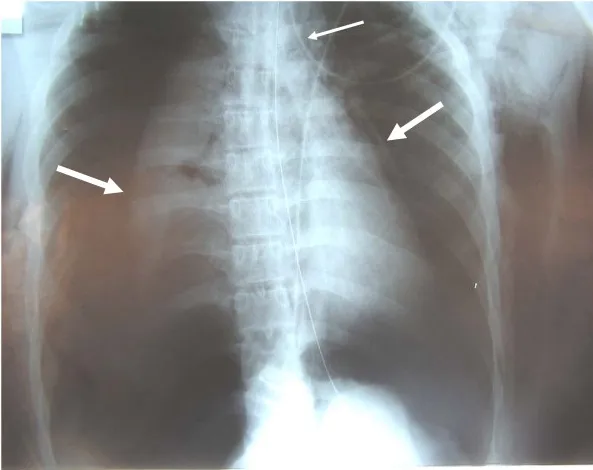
Bedside chest radiography performed immediately after admission. Bilateral pneumothorax (large arrows), pneumomediastinum (thin arrows) and extensive subcutaneous emphysema are visible.
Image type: radiology (x_ray)